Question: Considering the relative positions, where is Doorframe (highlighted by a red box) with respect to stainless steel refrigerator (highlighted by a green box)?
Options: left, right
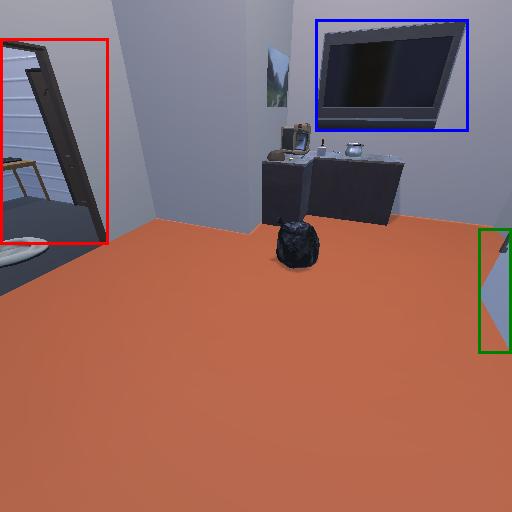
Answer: left